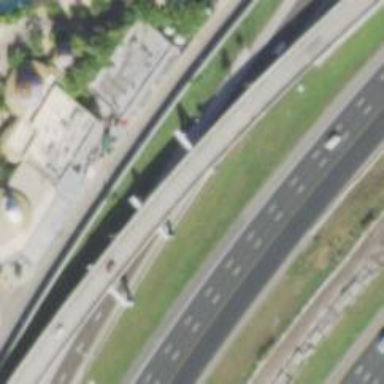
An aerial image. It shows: Bridge over motorway link with parclo junction.